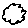
Label: cloud